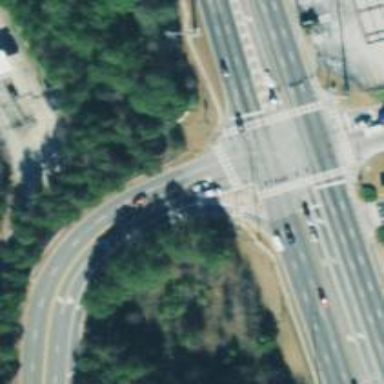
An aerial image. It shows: Marked road crossing.